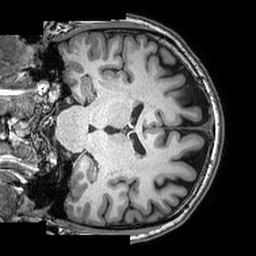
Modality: T1w
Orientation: coronal
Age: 48
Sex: male
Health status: healthy
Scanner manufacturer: philips
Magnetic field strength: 3 T
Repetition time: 0.007071 s
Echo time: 0.003201 s